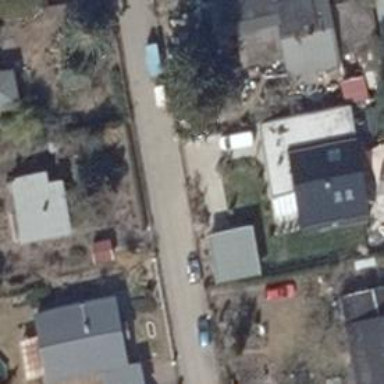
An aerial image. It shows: Residential road.